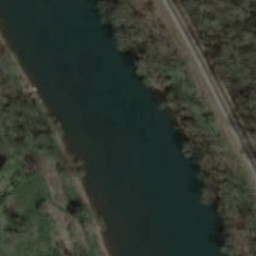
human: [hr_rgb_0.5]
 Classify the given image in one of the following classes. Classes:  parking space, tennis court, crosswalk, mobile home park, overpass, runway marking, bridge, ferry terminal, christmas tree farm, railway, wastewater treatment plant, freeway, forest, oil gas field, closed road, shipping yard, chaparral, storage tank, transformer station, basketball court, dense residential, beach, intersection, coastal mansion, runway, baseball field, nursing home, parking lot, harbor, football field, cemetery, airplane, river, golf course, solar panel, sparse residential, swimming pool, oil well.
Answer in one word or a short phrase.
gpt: river